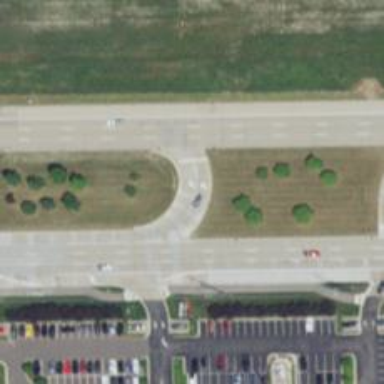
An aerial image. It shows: Trunk link highway with asphalt surface.